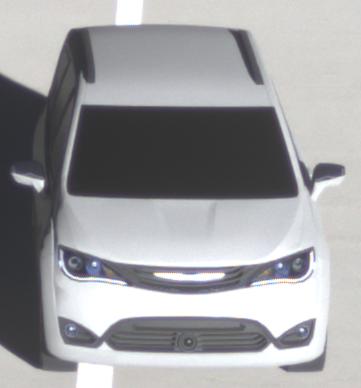
Make: Chrysler
Model: Pacifica
Detailed model: -
Model produced from: 2016
Model produced until: 2020
Doors: 5
Color: gray
Road condition: dry road
Daytime: sunrise or sunset
Contrast: high contrast